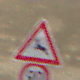
Verkehrszeichen: WildwechselRechts
Zusatzzeichen unten: Geschwindigkeit90
Umgebung: Roofed, Tunnel
Tageszeit: Midday
Wetter: NotSpecified
Licht: Natural
Jahreszeit: NotSpecified
Kontrast: MediumContrast